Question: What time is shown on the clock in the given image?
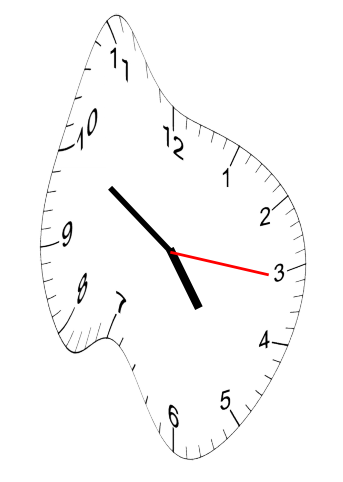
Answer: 04:50:16